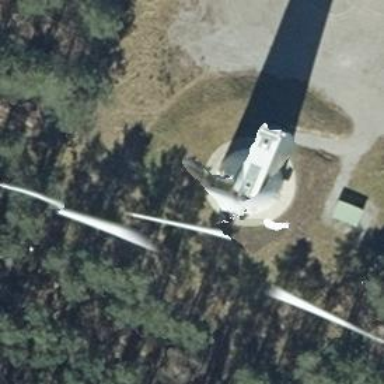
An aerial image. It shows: Wind generator with horizontal axis. The generator is wind turbine.